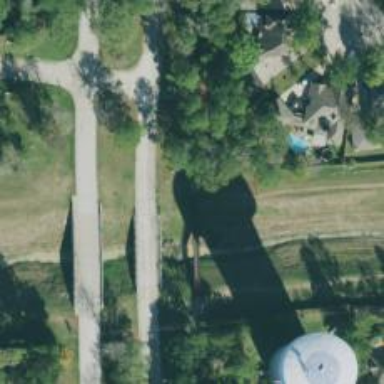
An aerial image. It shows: Path on bridge.